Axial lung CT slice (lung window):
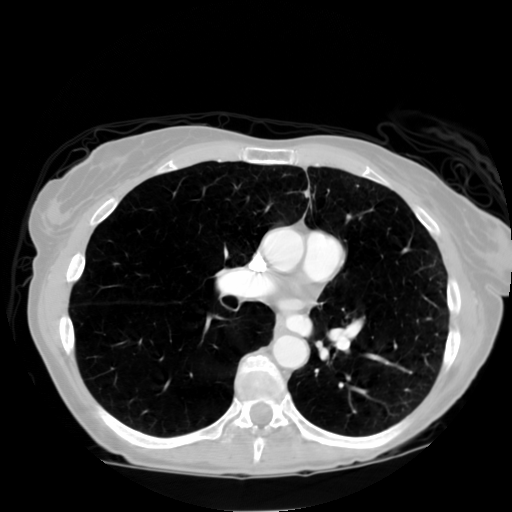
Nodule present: no